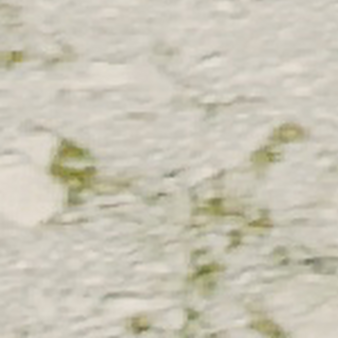
Label: other